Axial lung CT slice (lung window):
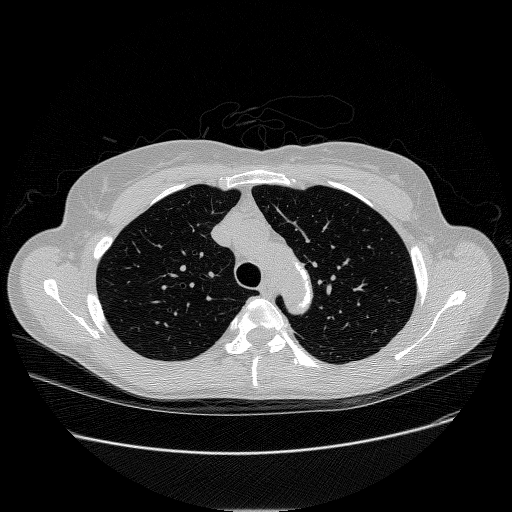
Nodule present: no